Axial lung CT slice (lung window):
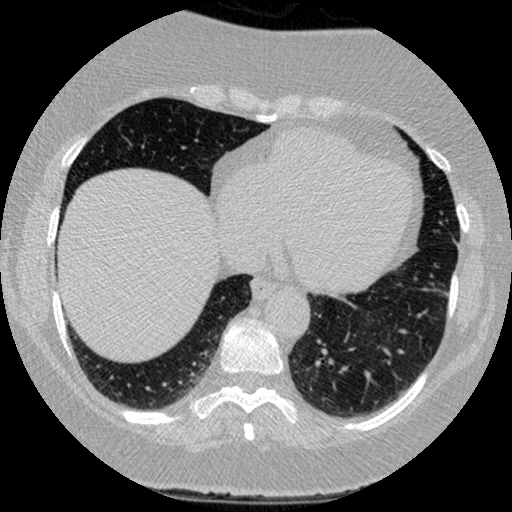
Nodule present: no